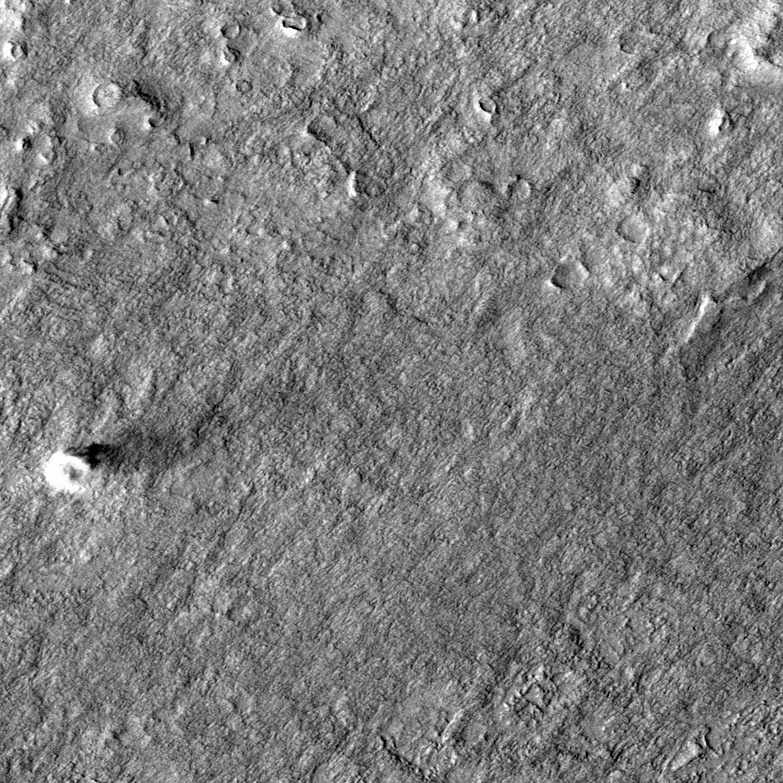
Label: dustdevil